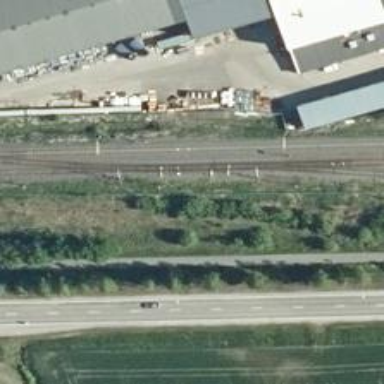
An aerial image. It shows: Rail siding with electrified contact lines for trains.